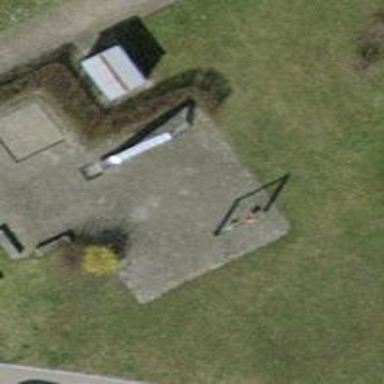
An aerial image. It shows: Playground with swings.